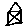
Label: house